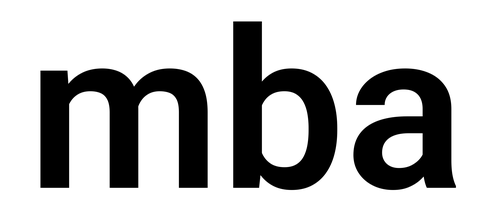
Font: Roboto_SemiBold